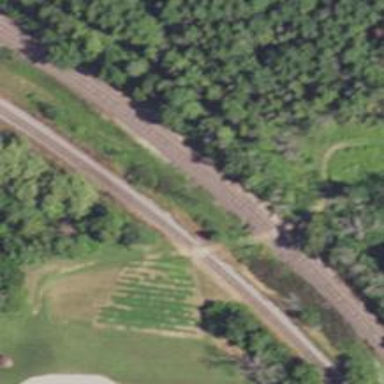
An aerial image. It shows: Railway level crossing.